Question: In windows XP, it is quite easy to control master volume of a mixer device by setting volume of destination line using mixer api.It can be easily tested by sdk sample application provided by Microsoft.But in case of windows 7 whenever I open a mixer device in my application it shows it as new volume application and I am able to control only volume of my application.Not able to control complete sound of system.Can anyone suggest me how to control complete sound of speaker which will affect sound of all running application.

How can I change speakers volume using my application in windows 7 ?
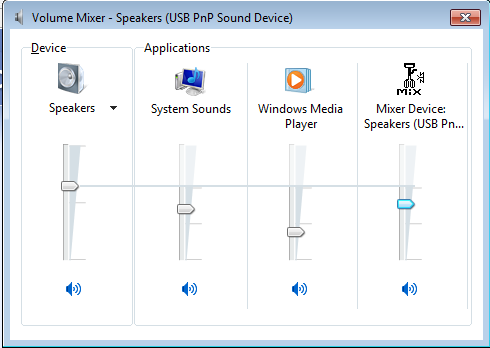
Answer: I believe that the method you're looking for is 'SetMasterVolumeLevelScalar'.
A short example in C (sorry for the 'lpVtbl's):
'''
BOOL AddMasterVolumeLevelScalar(float fMasterVolumeAdd)
{
IMMDeviceEnumerator *deviceEnumerator = NULL;
IMMDevice *defaultDevice = NULL;
IAudioEndpointVolume *endpointVolume = NULL;
HRESULT hr;
float fMasterVolume;
BOOL bSuccess = FALSE;
hr = CoCreateInstance(&XIID_MMDeviceEnumerator, NULL, CLSCTX_INPROC_SERVER, &XIID_IMMDeviceEnumerator, (LPVOID *)&deviceEnumerator);
if(SUCCEEDED(hr))
{
hr = deviceEnumerator->lpVtbl->GetDefaultAudioEndpoint(deviceEnumerator, eRender, eConsole, &defaultDevice);
if(SUCCEEDED(hr))
{
hr = defaultDevice->lpVtbl->Activate(defaultDevice, &XIID_IAudioEndpointVolume, CLSCTX_INPROC_SERVER, NULL, (LPVOID *)&endpointVolume);
if(SUCCEEDED(hr))
{
if(SUCCEEDED(endpointVolume->lpVtbl->GetMasterVolumeLevelScalar(endpointVolume, &fMasterVolume)))
{
fMasterVolume += fMasterVolumeAdd;
if(fMasterVolume < 0.0)
fMasterVolume = 0.0;
else if(fMasterVolume > 1.0)
fMasterVolume = 1.0;
if(SUCCEEDED(endpointVolume->lpVtbl->SetMasterVolumeLevelScalar(endpointVolume, fMasterVolume, NULL)))
bSuccess = TRUE;
}
endpointVolume->lpVtbl->Release(endpointVolume);
}
defaultDevice->lpVtbl->Release(defaultDevice);
}
deviceEnumerator->lpVtbl->Release(deviceEnumerator);
}
return bSuccess;
}
'''
In case the GUIDs are not defined:
'''
const static GUID XIID_IMMDeviceEnumerator = { 0xA95664D2, 0x9614, 0x4F35, { 0xA7, 0x46, 0xDE, 0x8D, 0xB6, 0x36, 0x17, 0xE6 } };
const static GUID XIID_MMDeviceEnumerator = { 0xBCDE0395, 0xE52F, 0x467C, { 0x8E, 0x3D, 0xC4, 0x57, 0x92, 0x91, 0x69, 0x2E } };
const static GUID XIID_IAudioEndpointVolume = { 0x5CDF2C82, 0x841E, 0x4546, { 0x97, 0x22, 0x0C, 0xF7, 0x40, 0x78, 0x22, 0x9A } };
'''